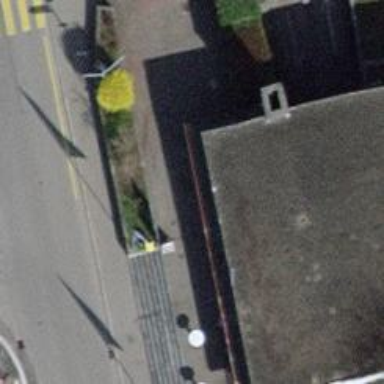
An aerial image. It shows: Post box.